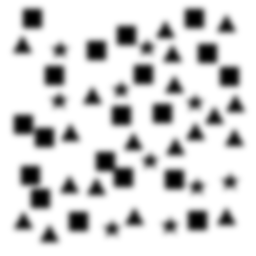
Squares: 19
Triangles: 19
Stars: 10
Total shapes: 48